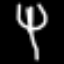
Label: fork